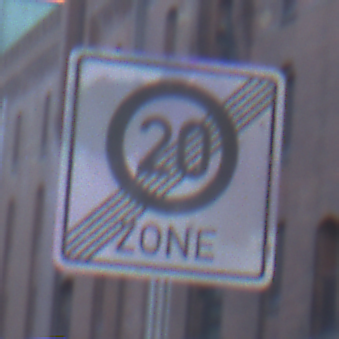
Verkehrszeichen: EndeZone20
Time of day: SunriseSunset
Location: Outdoor (Urban)
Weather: Clear
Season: NotSpecified
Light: Natural